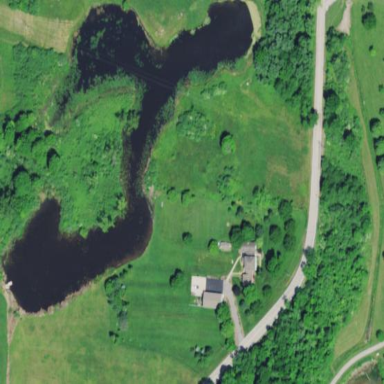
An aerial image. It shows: Pond with natural water.